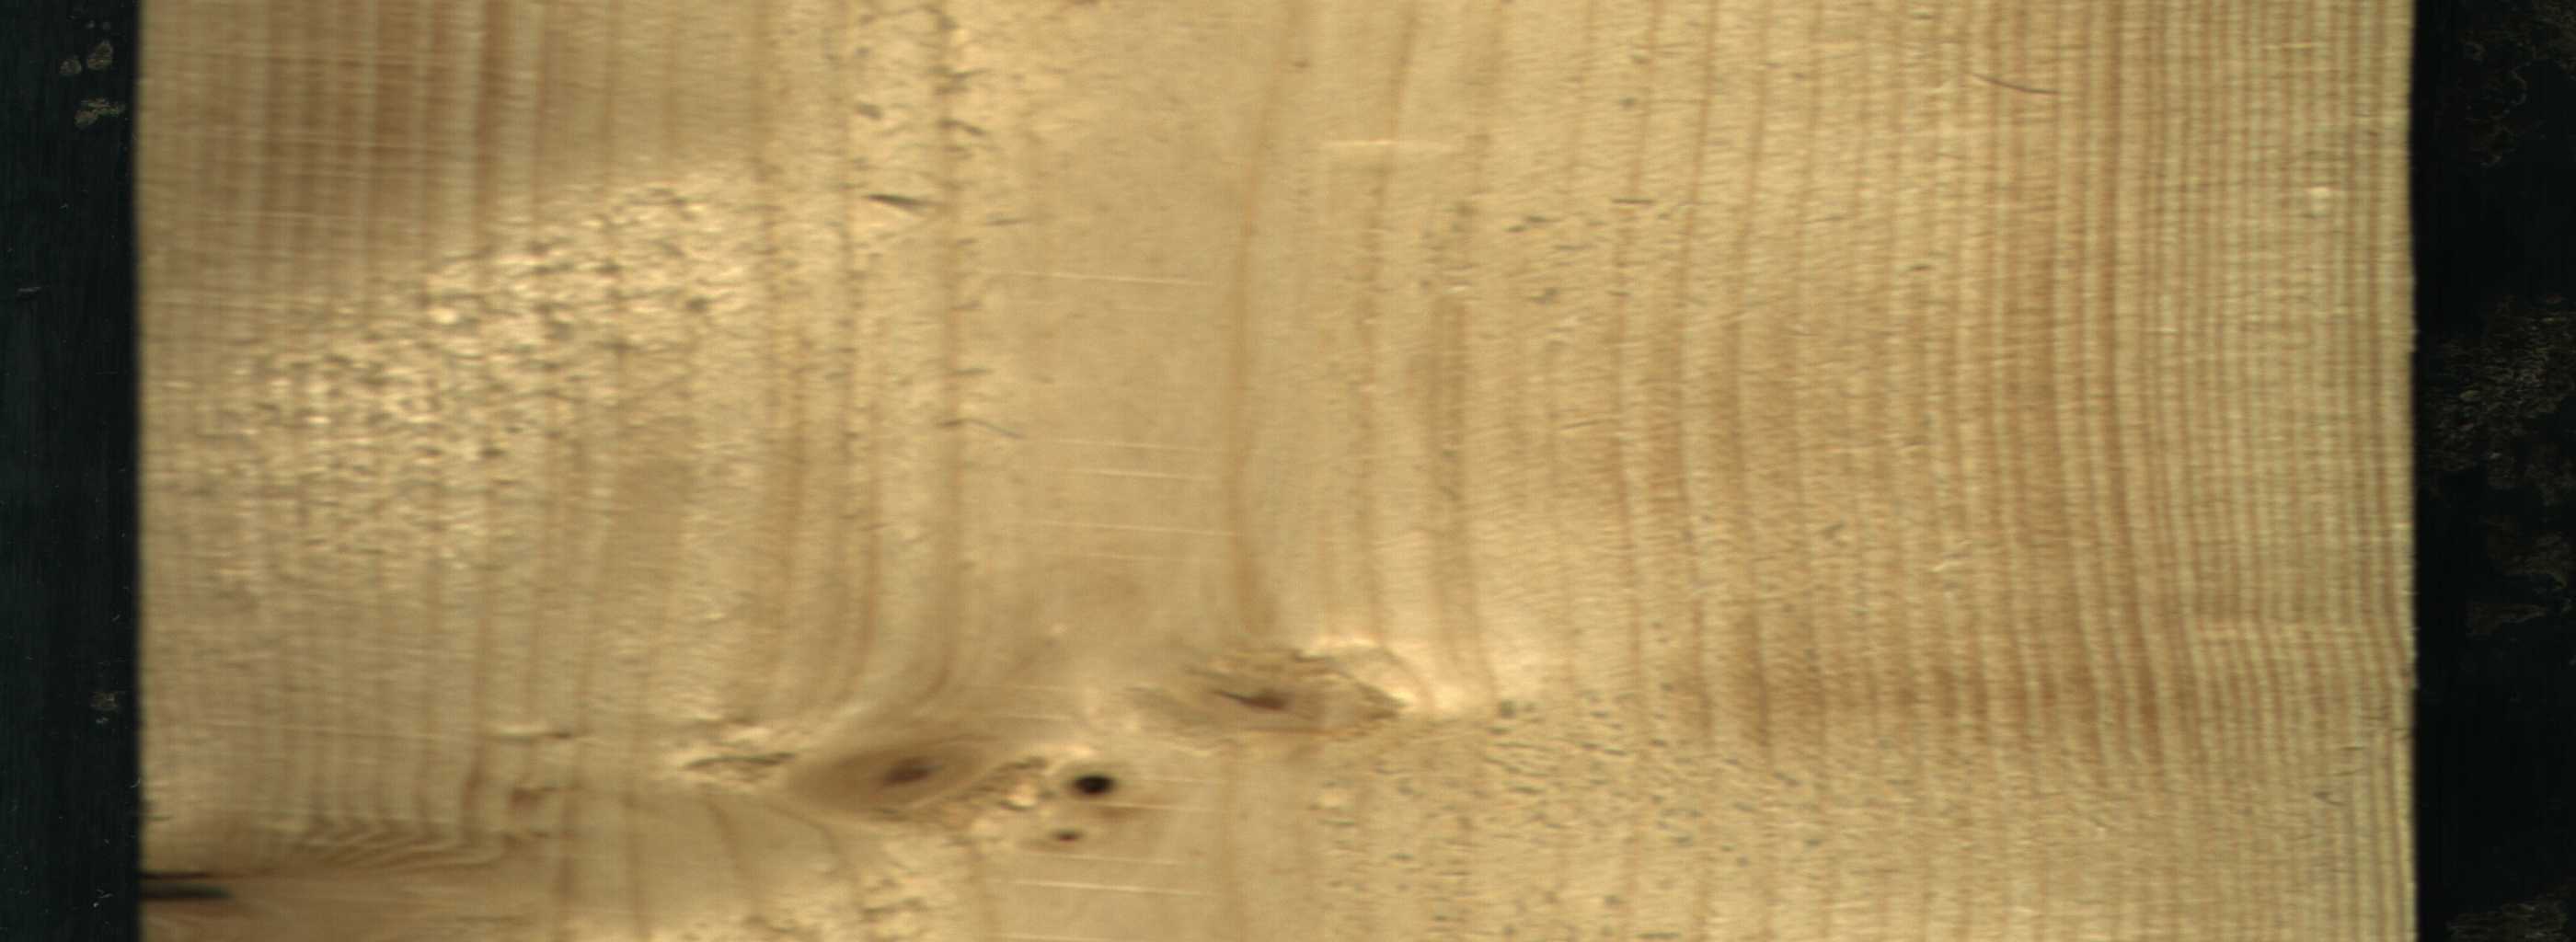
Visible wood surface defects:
Dead_Knot
Dead_Knot
Live_Knot
Live_Knot